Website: apple
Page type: customer-info-address
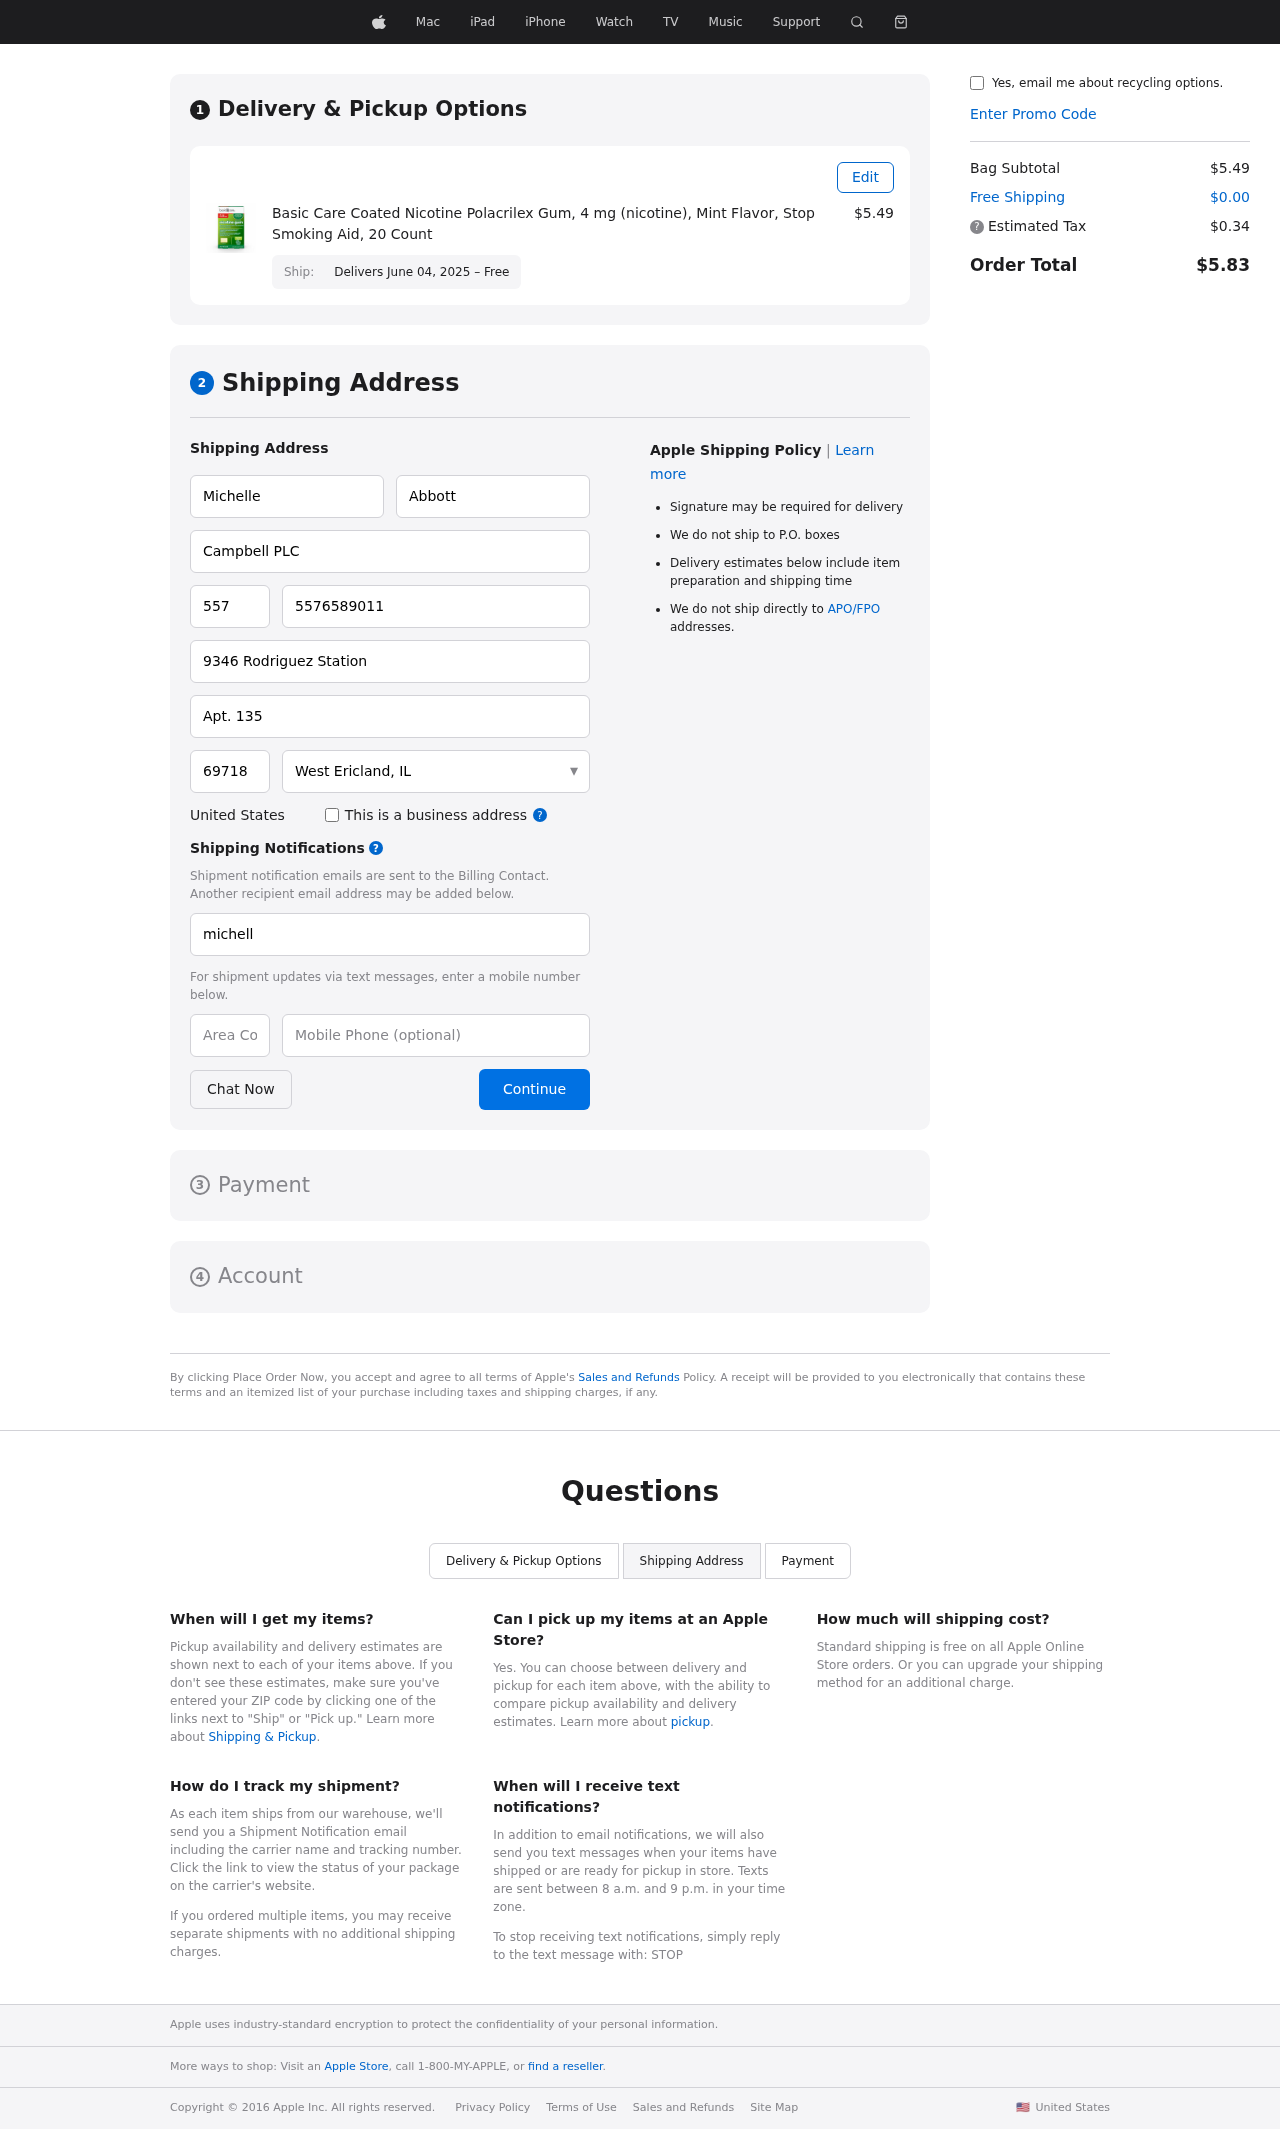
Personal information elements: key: PII_CITY_STATE
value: West Ericland, IL
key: PII_COMPANY
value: Campbell PLC
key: PII_COUNTRY
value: United States
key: PII_EMAIL
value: michelle.abbott@gmail.com
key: PII_FIRSTNAME
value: Michelle
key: PII_LASTNAME
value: Abbott
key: PII_PHONE
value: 5576589011
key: PII_PHONE_ALT
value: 6098422877
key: PII_PHONE_ALT_AREA
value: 609
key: PII_PHONE_AREA
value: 557
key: PII_POSTCODE
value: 69718
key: PII_STREET
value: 9346 Rodriguez Station
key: PII_STREET2
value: Apt. 135
Product elements: key: PRODUCT1_NAME
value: Basic Care Coated Nicotine Polacrilex Gum, 4 mg (nicotine), Mint Flavor, Stop Smoking Aid, 20 Count
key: PRODUCT1_PRICE
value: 5.49
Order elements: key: ORDER_DELIVERY_DATE
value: Delivers June 04, 2025 – Free
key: ORDER_SUBTOTAL
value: $5.49
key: ORDER_SHIPPING_COST
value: $0.00
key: ORDER_TAX
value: $0.34
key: ORDER_TOTAL
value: $5.83